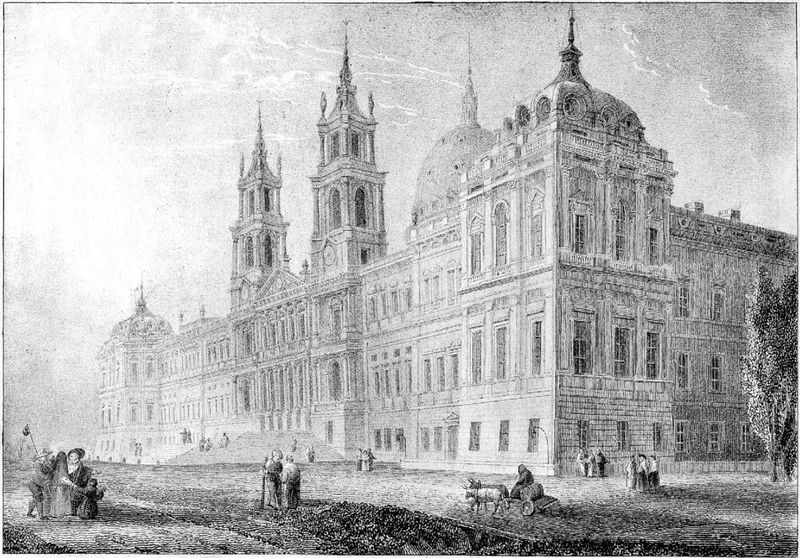
Titel: Palast und Kloster in Mafra
Künstler: Joao Frederico Ludovice
Standort: Mafra (EU - P)
Schlagwörter: baum, flügel, himmel, bäume, menschen, stadt, fenster, laterne, strasse, säule, zeichnung, gebäude, haus, park, schloss, weg, barock, kühe, kirche, familie, bauern, karren, pferde, stock, turm, fassade, grafik, platz, wagen, kuppel, treppe, treppen, arches, church, hat, lamp, men, palace, people, stairs, steps, white, window, women, black, dress, figures, gray, grey, old, windows, woman, uhr, aufgang, perspective, stufen, eingang, türme, palast, dom, druck, schwarzweiss, kuppe, radierung, stich, cloud, clouds, horses, man, sky, tree, wanderer, building, street, sun, tower, trees, freitreppe, grass, road, drawing, zeichnun, kupferstich, black and white, gespann, ochsen, castle, etching, sketch, cloudy, clock, door, flag, dirt, outside, peasants, palais, city, fuhrwerk, leaves, cart, dome, draft, square, kuppeldach, buildings, ground, kircht, doppelturmfassade, monk, draw, carriage, cows, horse, wagon, leaf, famile, stones, hors, towers, faded, big, tall, ledder, eselskarren, couds, spires, donkeys, gather, bulding, bear, peole, cargo, kuthsce, crooked, groups, grey sky, old building, pediments, public building, not sharp, bad perspective